Interaction volume radius: 5 \u00c5
Interaction volume height: 10 \u00c5
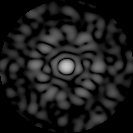
Disorder parameter: 0.8465